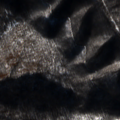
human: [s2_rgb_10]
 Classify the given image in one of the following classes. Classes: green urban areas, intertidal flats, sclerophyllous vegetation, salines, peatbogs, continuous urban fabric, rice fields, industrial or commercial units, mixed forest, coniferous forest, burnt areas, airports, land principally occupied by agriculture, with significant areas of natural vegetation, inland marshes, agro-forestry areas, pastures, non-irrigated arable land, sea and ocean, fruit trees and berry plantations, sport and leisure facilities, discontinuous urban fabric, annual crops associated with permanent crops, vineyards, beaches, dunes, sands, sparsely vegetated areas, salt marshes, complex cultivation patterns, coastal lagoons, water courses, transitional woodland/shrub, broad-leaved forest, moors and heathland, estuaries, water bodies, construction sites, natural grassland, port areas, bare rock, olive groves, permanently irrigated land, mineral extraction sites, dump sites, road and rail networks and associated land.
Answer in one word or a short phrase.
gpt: broad-leaved forest